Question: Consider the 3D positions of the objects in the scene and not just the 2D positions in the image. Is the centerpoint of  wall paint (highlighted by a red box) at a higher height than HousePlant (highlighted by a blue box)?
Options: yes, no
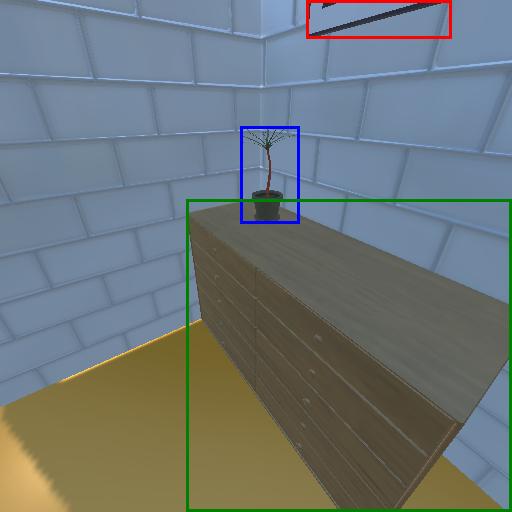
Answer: yes